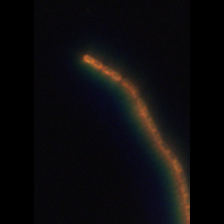
Taxon: Chaetoceros
Group: Diatoms